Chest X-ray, PA view. Patient: 58 years old, sex F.
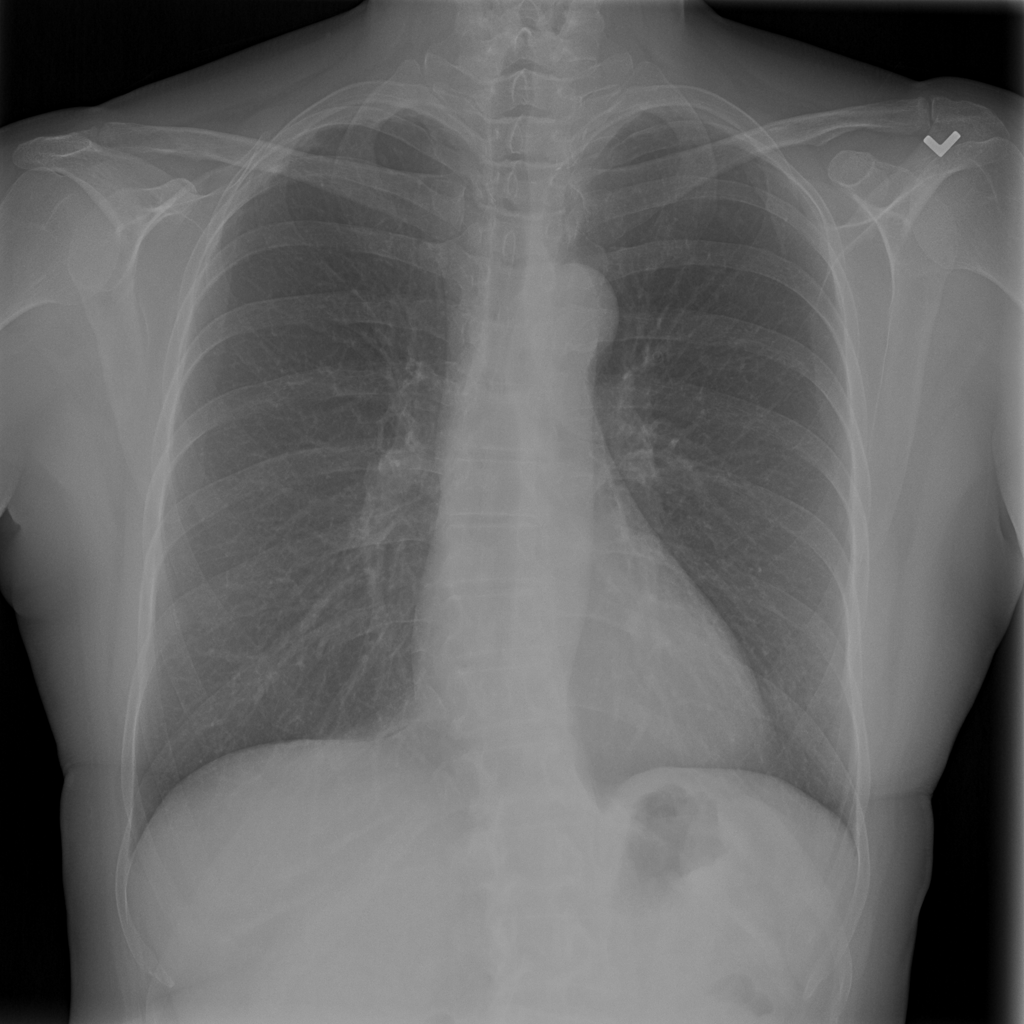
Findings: No Finding